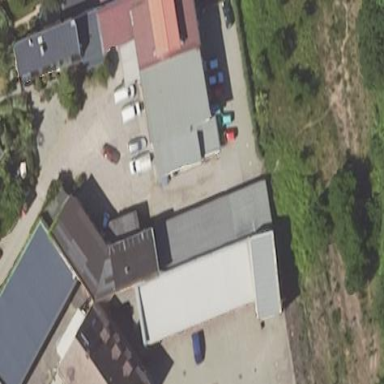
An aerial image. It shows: Commercial building.